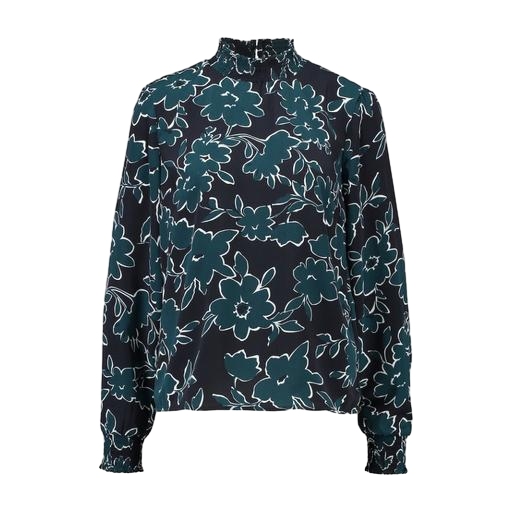
blue mila floral-print shirt, green ray floral-printed blouse, green floral printed shirt, white background